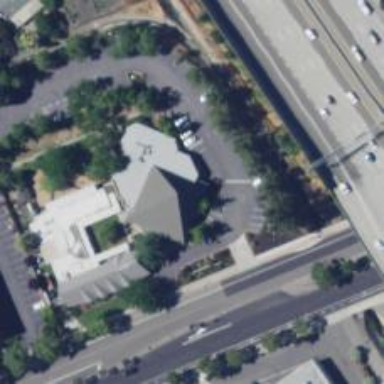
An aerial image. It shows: Place of worship.